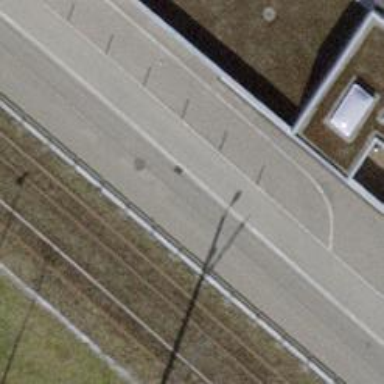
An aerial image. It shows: Bollard.